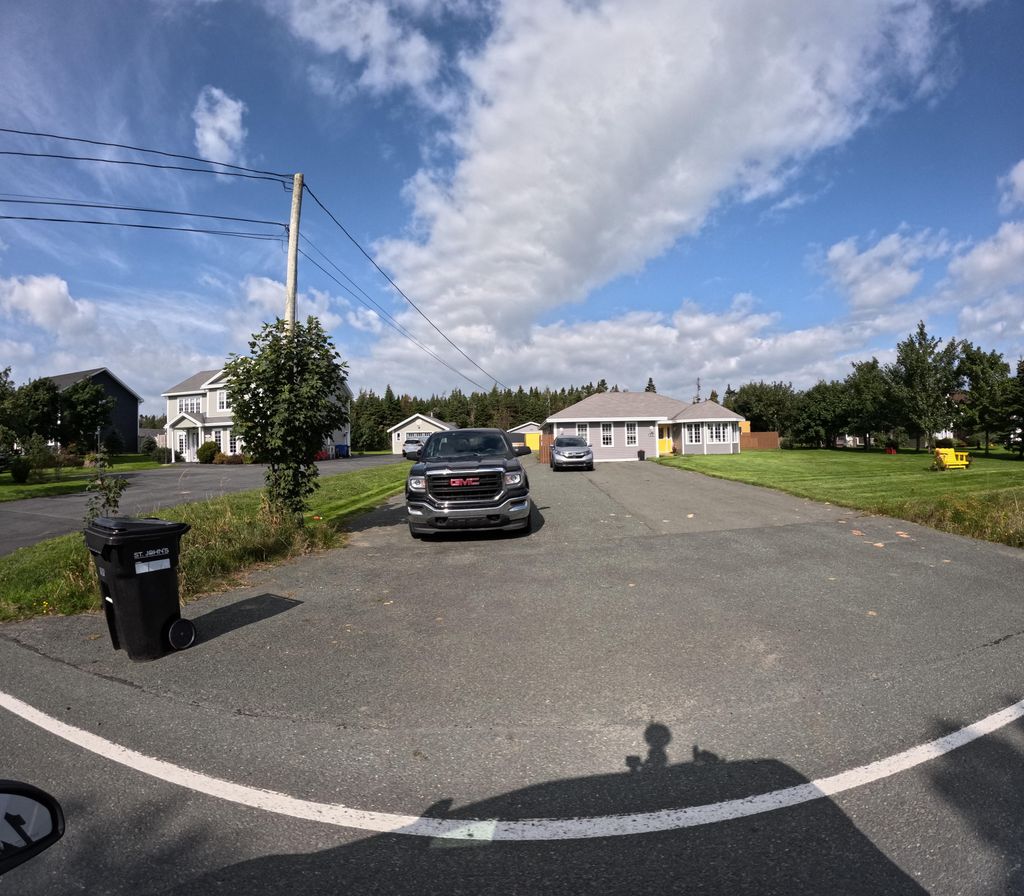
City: st_johns